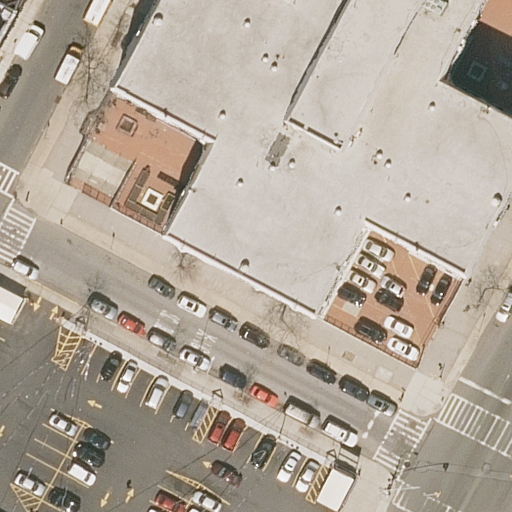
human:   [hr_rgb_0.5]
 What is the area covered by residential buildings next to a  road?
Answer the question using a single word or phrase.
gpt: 220m2

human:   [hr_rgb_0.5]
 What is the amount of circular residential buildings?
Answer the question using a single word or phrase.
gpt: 0

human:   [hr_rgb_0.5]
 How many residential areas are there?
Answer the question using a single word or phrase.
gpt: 0

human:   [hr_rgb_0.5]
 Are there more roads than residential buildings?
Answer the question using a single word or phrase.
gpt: yes

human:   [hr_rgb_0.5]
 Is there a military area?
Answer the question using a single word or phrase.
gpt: no

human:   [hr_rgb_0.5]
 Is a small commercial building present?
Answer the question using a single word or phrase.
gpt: no

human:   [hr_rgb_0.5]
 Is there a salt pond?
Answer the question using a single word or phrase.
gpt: no

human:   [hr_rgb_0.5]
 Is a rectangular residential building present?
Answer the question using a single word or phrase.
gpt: yes

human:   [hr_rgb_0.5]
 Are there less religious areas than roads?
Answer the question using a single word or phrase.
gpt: yes

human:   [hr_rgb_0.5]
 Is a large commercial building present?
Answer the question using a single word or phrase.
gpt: no

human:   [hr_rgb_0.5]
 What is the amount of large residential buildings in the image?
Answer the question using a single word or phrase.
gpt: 0

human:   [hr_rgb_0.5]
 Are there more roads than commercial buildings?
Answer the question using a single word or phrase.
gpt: yes

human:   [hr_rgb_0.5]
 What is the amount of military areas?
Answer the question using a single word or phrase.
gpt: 0

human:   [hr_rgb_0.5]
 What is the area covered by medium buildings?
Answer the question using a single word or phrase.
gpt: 217m2

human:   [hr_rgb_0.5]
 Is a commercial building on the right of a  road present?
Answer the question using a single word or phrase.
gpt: no

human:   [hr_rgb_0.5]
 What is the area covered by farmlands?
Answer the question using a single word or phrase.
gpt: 0m2

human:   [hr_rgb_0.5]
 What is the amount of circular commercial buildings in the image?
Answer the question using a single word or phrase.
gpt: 0

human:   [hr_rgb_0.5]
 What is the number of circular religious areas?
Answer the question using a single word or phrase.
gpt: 0

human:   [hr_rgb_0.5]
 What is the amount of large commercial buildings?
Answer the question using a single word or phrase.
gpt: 0

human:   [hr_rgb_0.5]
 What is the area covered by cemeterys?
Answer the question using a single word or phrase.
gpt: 0m2

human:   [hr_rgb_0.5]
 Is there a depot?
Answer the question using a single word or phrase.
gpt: no

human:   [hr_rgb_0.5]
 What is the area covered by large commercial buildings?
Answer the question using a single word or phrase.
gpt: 0m2

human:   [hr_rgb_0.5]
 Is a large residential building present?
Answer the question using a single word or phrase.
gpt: no

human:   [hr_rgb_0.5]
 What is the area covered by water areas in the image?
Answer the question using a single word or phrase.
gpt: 0m2

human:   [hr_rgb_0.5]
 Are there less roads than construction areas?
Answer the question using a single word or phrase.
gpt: no

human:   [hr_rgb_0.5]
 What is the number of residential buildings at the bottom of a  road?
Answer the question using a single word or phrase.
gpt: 0

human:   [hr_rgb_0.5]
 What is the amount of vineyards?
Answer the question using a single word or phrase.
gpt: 0

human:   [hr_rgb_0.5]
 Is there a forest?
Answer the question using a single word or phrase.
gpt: no

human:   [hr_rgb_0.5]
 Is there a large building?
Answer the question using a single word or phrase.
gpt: no

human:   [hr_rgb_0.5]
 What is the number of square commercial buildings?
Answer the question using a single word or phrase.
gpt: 0

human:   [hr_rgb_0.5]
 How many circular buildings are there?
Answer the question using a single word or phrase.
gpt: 0

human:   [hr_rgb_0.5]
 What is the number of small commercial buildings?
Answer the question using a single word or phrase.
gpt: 0

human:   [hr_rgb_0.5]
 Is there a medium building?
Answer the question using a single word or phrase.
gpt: yes

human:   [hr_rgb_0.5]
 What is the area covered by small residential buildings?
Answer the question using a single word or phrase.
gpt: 3m2

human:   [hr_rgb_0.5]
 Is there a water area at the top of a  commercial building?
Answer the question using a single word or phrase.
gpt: no

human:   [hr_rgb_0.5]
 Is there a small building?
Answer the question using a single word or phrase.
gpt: yes